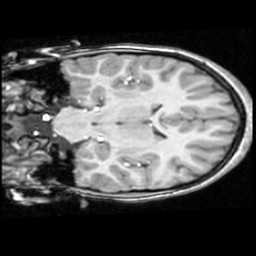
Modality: T1w
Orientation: coronal
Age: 9
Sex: female
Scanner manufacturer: ge
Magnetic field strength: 1.5 T
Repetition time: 0.03333 s
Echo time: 0.008 s